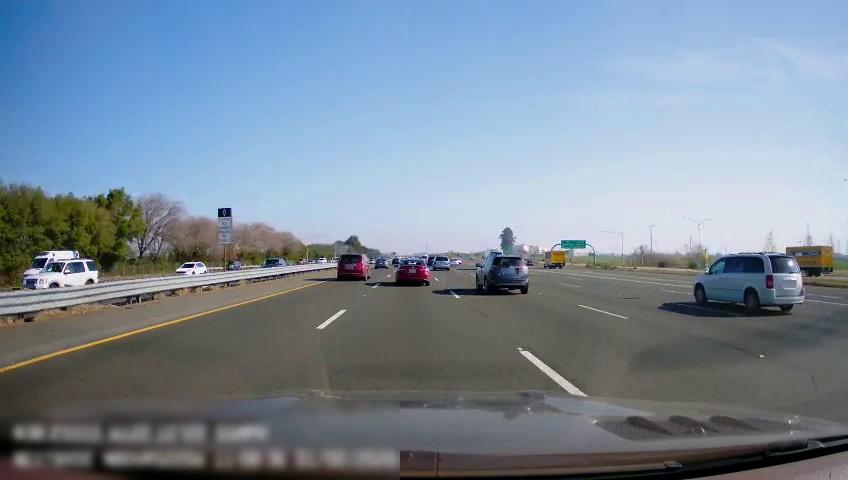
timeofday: Day
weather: Sunny
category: Drivable Space
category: Drivable Space
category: Vehicles | Truck
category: Vehicles | Van
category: Vehicles | SUV
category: Vehicles | Van
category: Vehicles | Car
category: Vehicles | SUV
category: Vehicles | Car
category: Vehicles | Van
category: Vehicles | Van
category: Vehicles | Car
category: Vehicles | Truck
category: Vehicles | Van
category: Vehicles | SUV
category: Vehicles | Car
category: Vehicles | Car
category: Vehicles | SUV
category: Vehicles | Car
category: Vehicles | Car
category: Lanes | Alternate Lane
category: Lanes | Current Lane
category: Lanes | Current Lane
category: Lanes | Alternate Lane
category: Lanes | Alternate Lane
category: Lanes | Alternate Lane
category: Lanes | Alternate Lane
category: Lanes | Alternate Lane
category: Traffic | Signs
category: Traffic | Signs